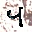
Label: 4